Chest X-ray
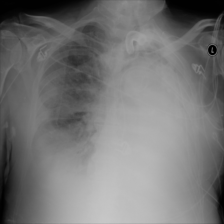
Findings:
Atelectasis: negative
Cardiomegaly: negative
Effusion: negative
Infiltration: positive
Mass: negative
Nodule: negative
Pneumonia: negative
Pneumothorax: negative
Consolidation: negative
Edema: negative
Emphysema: negative
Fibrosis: negative
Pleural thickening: negative
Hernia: negative